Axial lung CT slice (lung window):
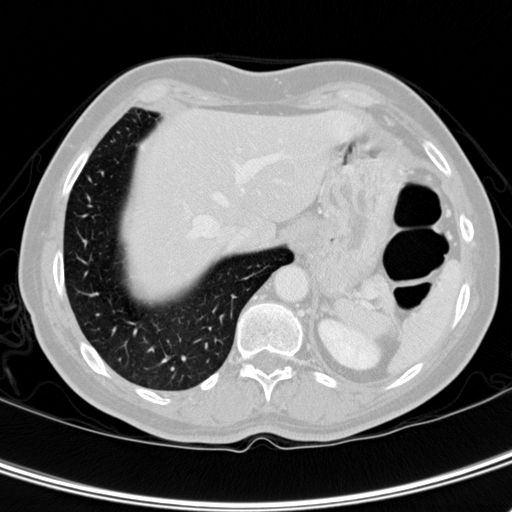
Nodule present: no